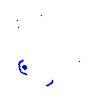
Particle: pion